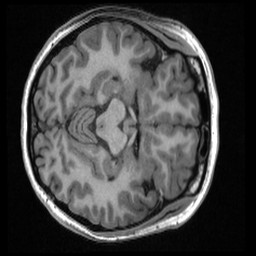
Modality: T1w
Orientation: axial
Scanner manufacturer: ge
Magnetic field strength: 3 T
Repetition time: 0.007636 s
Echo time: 0.002928 s